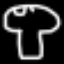
Label: mushroom